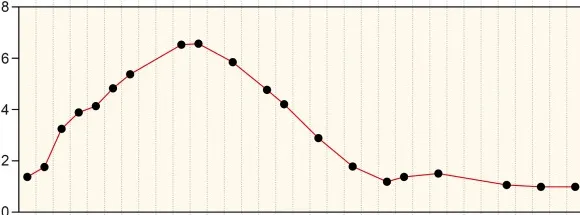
Timeline of the case after admission. (A-C) Time course of CK, myoglobin, plasma creatinine, and levels of uPCR and uACR.
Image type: chart (chart)